Aerial crown-view tile of a tropical tree (Barro Colorado Island, Panama), acquired 20240611:
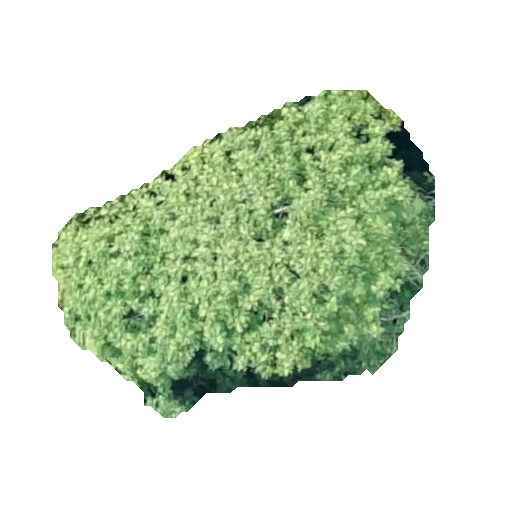
Species: Dipteryx oleifera
GBIF accepted scientific name: Dipteryx oleifera
Crown area: 133.543 m²